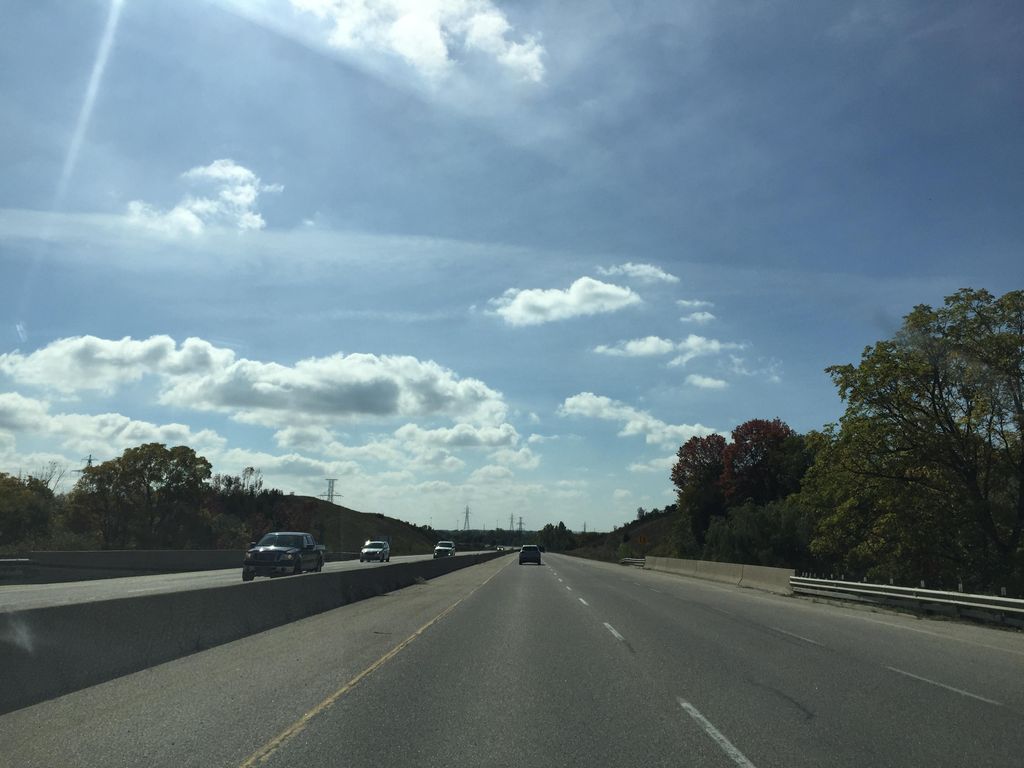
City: kitchener-waterloo